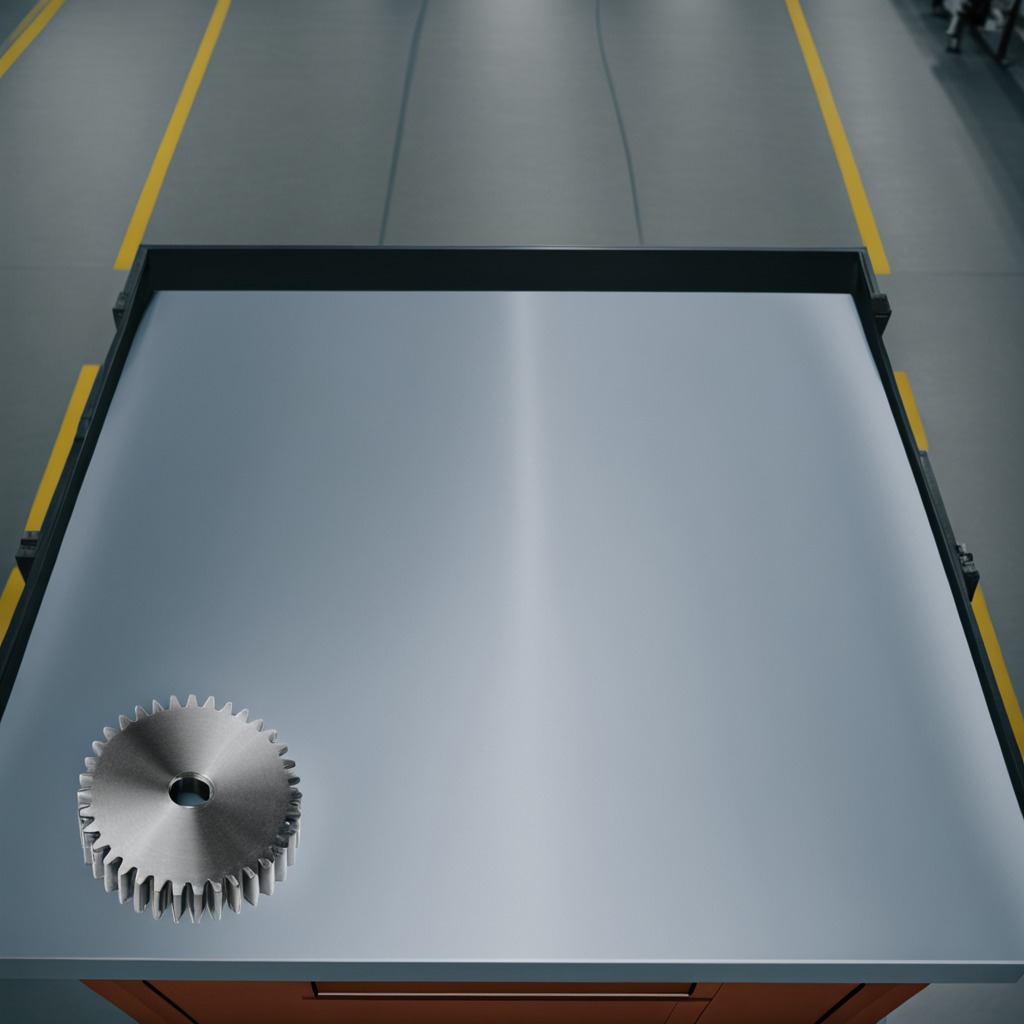
A steel gear with teeth is lying on the toolbox surface.